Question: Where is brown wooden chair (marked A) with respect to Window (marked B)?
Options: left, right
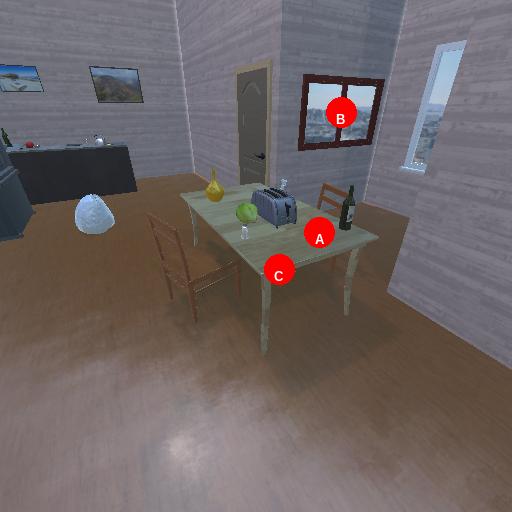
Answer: left